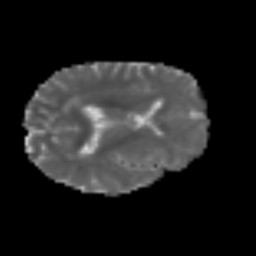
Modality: MD
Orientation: axial
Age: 71
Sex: female
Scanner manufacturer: siemens
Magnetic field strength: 3 T
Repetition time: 3.2 s
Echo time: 0.081 s